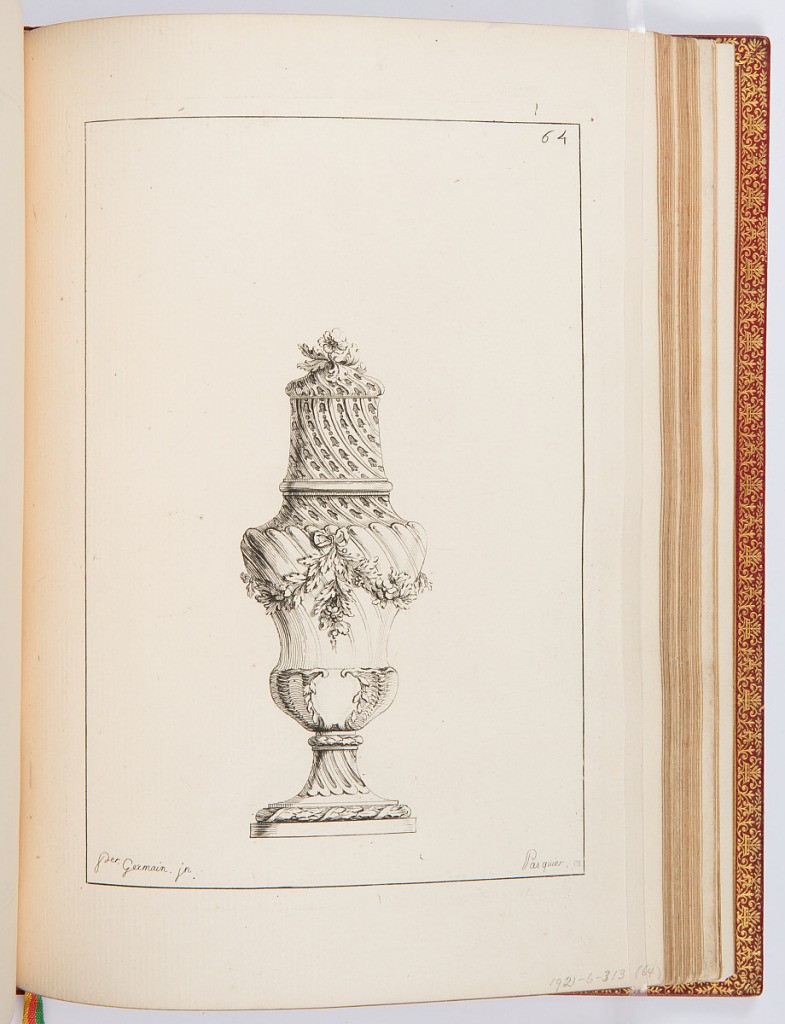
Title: Sucrier
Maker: Pierre Germain, French, 1703 - 1783
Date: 1748
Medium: Etching on laid paper
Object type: Print
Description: Design for a sugar shaker decorated with ornament motifs including a floral finial, garland, and bound leaf. The plate is signed and numbered.